Question: I am working on an app where there should be a red circle on the screen. At first when I tested with only one scene, the circle appeared circular just fine. However, I have added in another scene and now the circle appears like this:

The circle appears to be much longer in the x direction.
Here is the code I use to make the circle (All of this in an skscene):
'''
let ball = Ball(circleOfRadius: 500)//ball is a subclass of SKShapeNode
ball.setScale((self.frame.height / 6) / 1000)
ball.position = CGPointMake(self.frame.width / 4, self.frame.height / 2)
ball.fillColor = UIColor.redColor()
ball.strokeColor = UIColor.clearColor()
self.addChild(ball)
'''
Here is the code I use to transition to the scene with the ball (A different skscene):
'''
func transitionToGame(){
let reveal = SKTransition.crossFadeWithDuration(1.0)
let gameOverScene = GameScene(size: self.size)
self.view?.presentScene(gameOverScene, transition: reveal)
}
'''
Any ideas on why the ball would no longer appear as a circle? I a worried this is also going to throw off other nodes I attempt to add, and possible means the coordinate system is incorrect. I am happy to hear any ideas. Thank you!
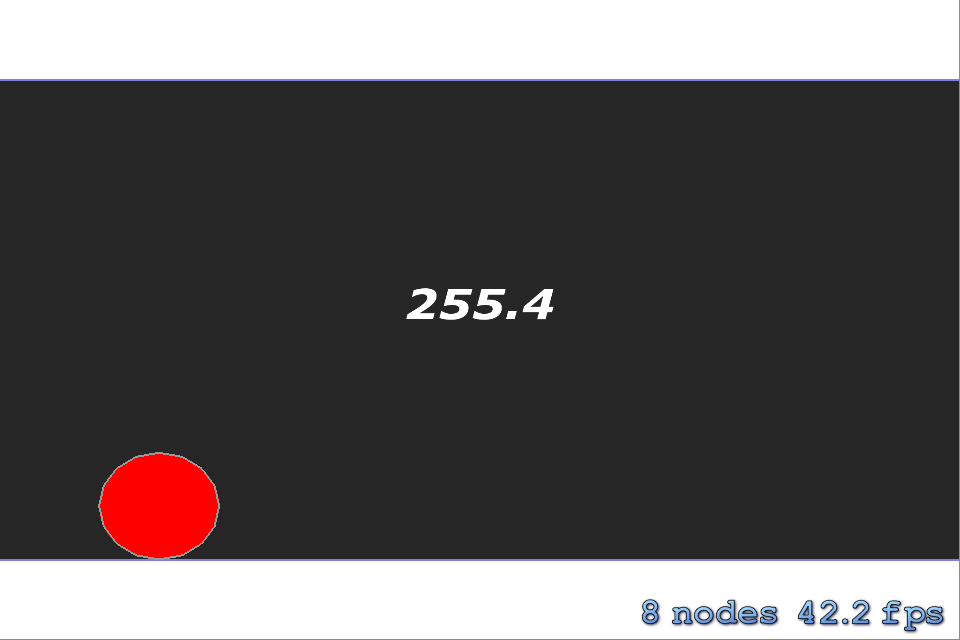
Answer: "All of this in an skview" are you sure you aren't doing that in a SKScene?
If the ball is indeed getting added directly to the scene I would look at the scene.scaleMode in your View Controller. Most of the time people set it to 'scene.scaleMode = .AspectFill' but when you create a new scene you aren't setting the scaleMode. This might be as easy as making sure both scenes have the same scaleMode.
I am guessing this will fix your issue.
'''
func transitionToGame(){
let reveal = SKTransition.crossFadeWithDuration(1.0)
let gameOverScene = GameScene(size: self.size)
gameOverScene.scaleMode = scene.scaleMode
self.view?.presentScene(gameOverScene, transition: reveal)
}
'''
Hopefully that helps.